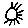
Label: sun